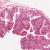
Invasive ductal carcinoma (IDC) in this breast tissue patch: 0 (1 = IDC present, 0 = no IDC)